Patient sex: F
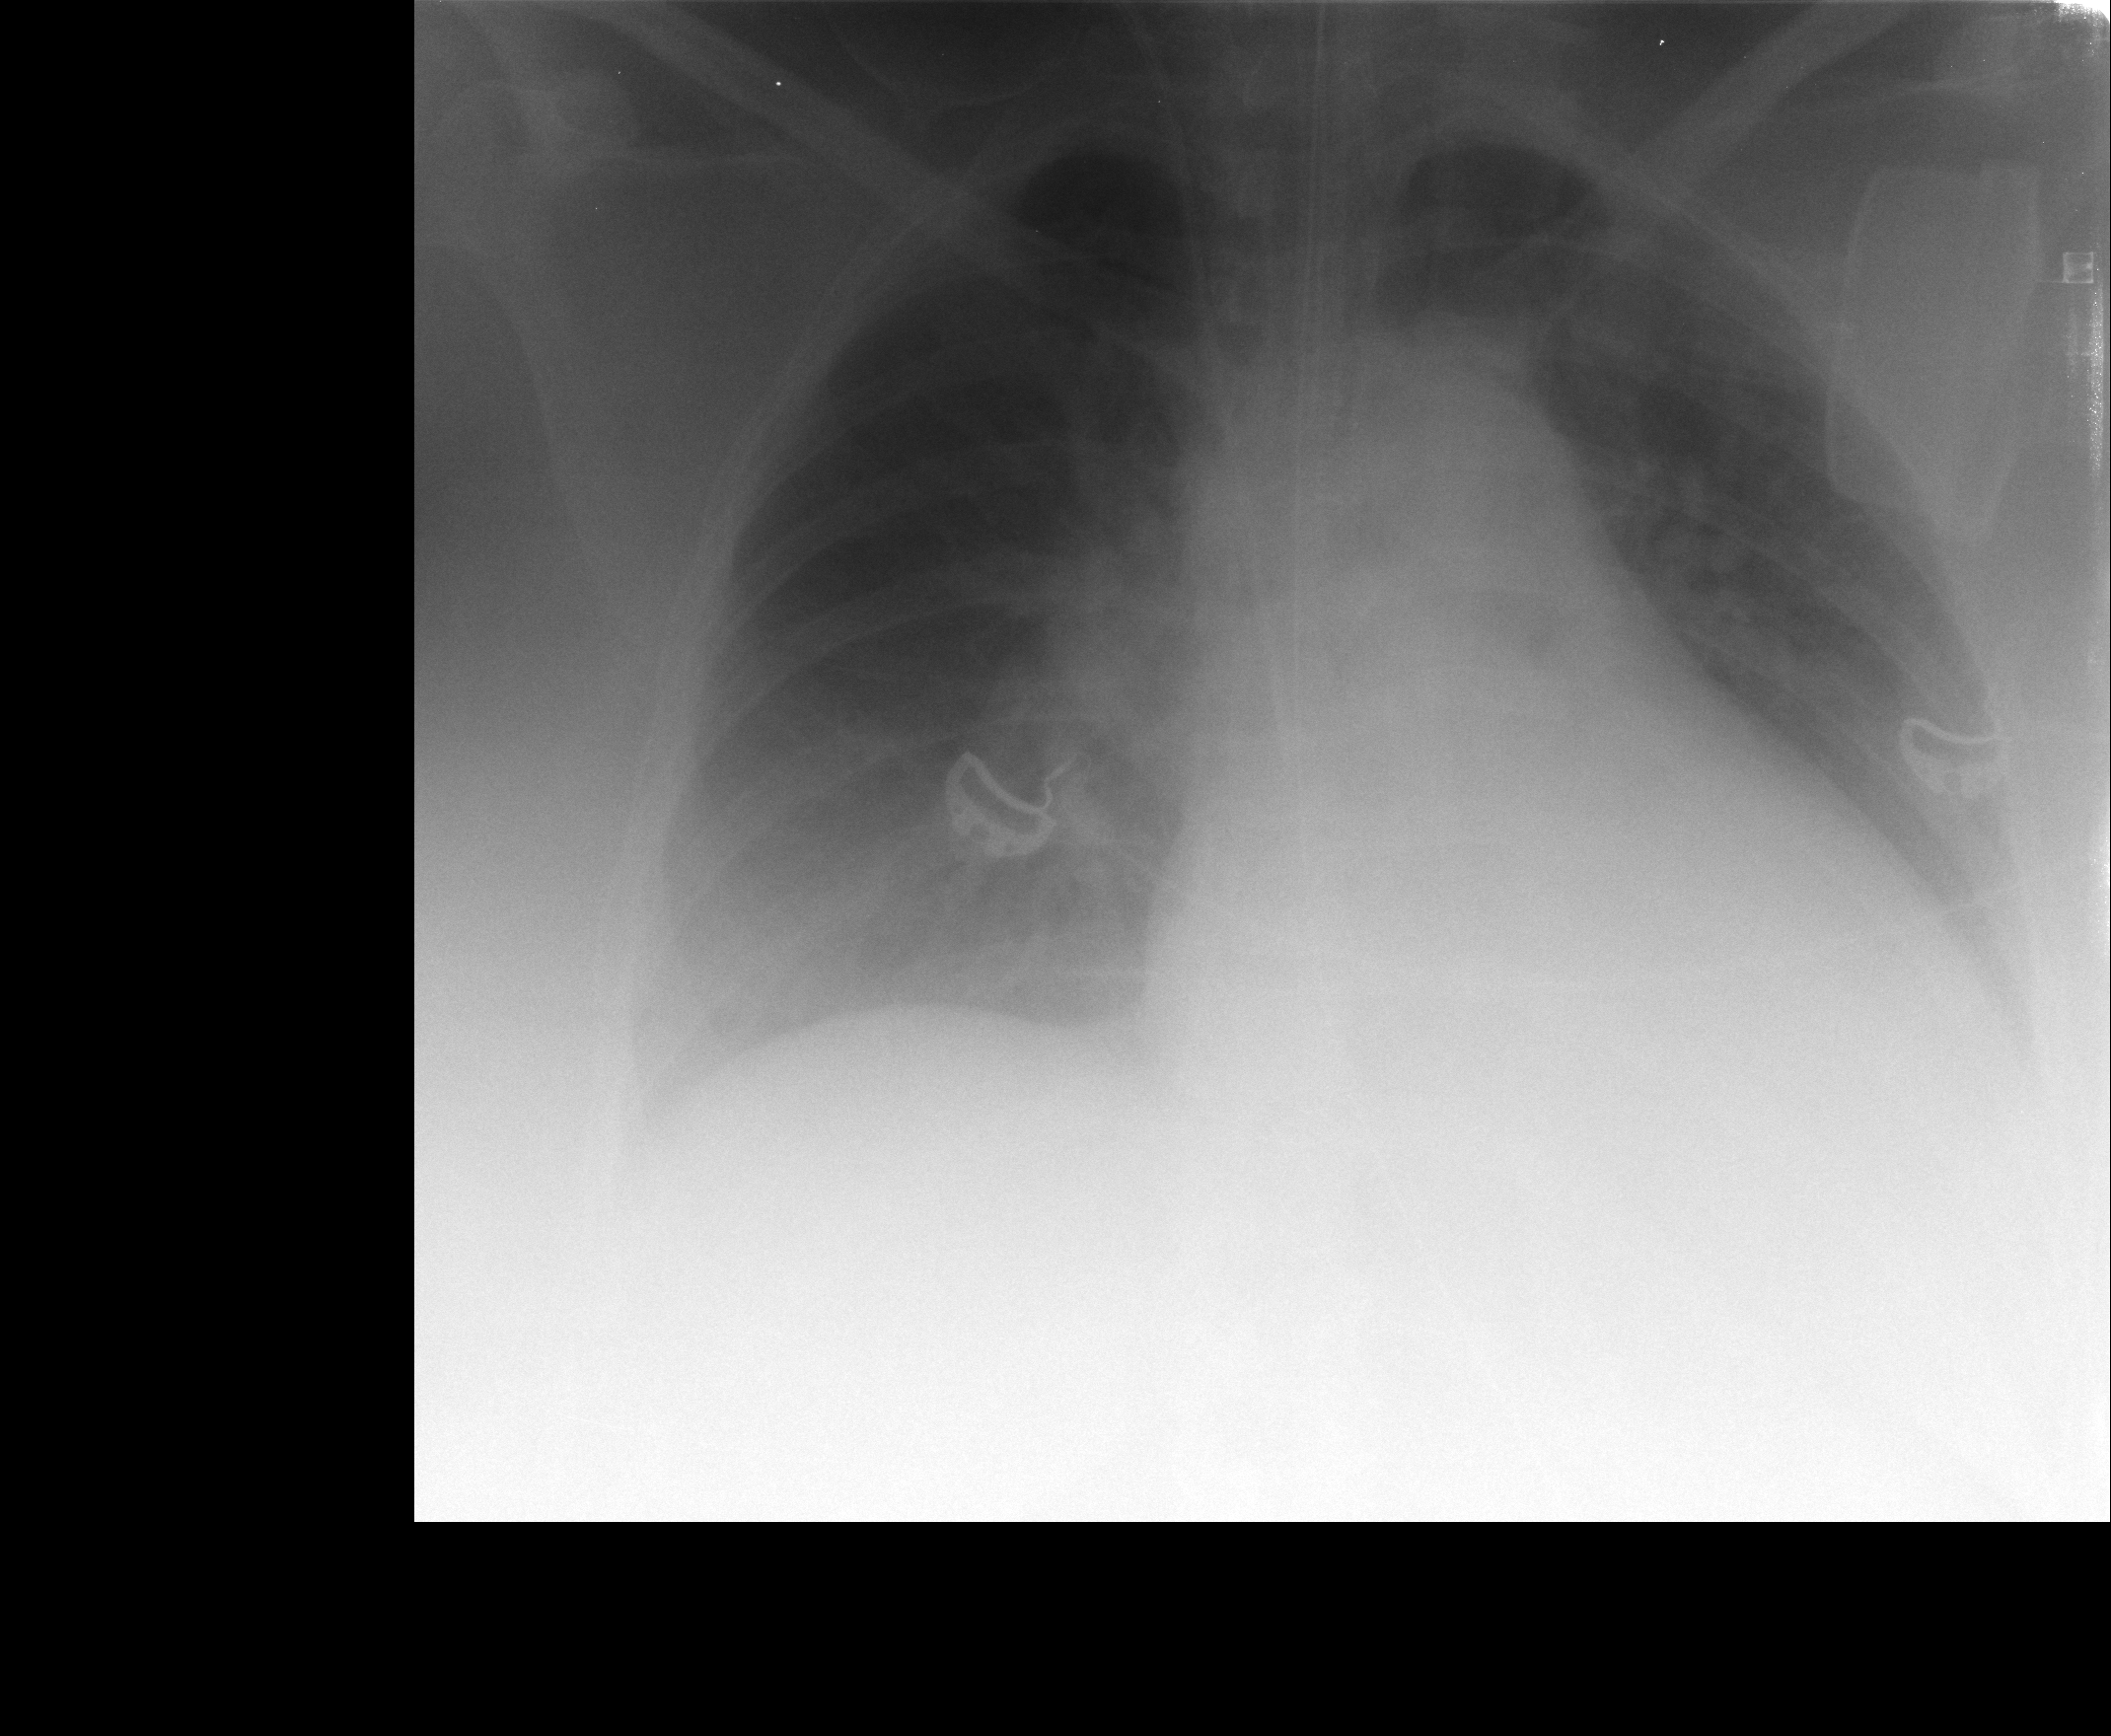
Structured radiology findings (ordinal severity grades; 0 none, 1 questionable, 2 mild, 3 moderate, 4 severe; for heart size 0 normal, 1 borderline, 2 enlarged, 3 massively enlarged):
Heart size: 2
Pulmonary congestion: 2
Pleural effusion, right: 1
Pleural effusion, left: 1
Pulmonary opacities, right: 2
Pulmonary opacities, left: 2
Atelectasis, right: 3
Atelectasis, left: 2